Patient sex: M
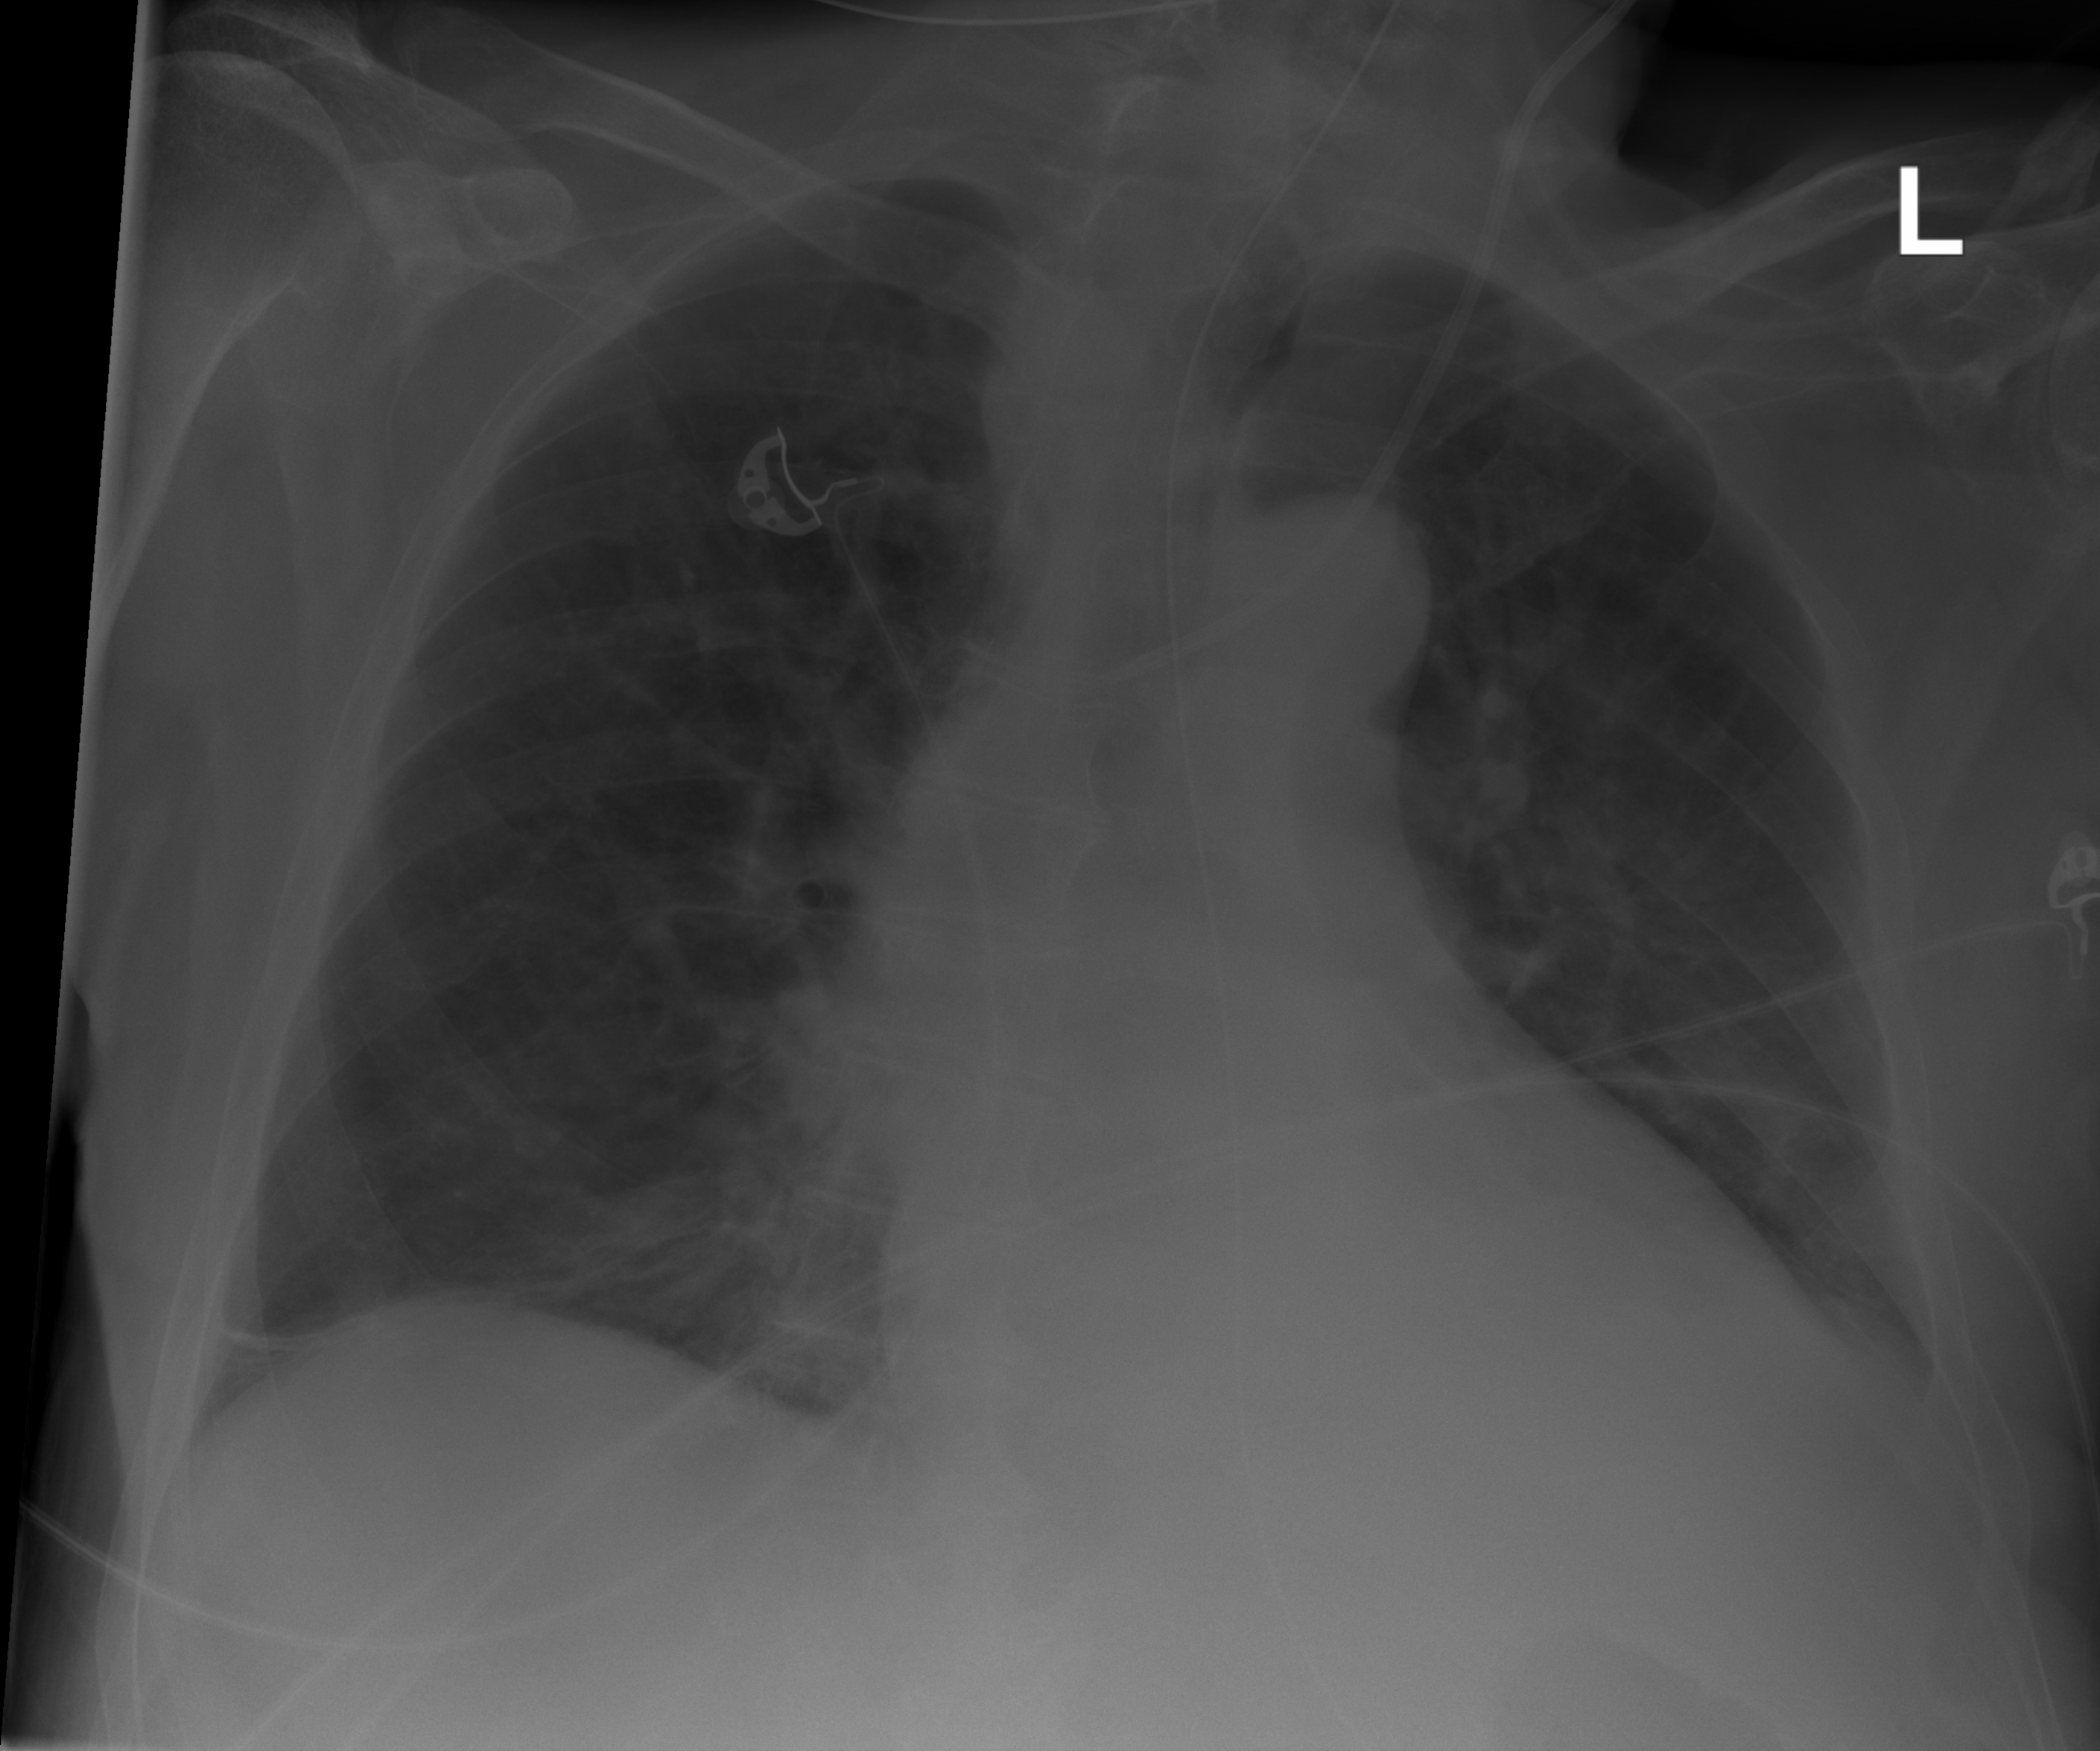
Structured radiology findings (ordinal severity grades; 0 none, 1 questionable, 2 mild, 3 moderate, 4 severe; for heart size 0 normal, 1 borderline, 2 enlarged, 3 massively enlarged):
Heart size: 2
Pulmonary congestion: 2
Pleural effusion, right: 0
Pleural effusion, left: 2
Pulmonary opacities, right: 0
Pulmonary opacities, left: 0
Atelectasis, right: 2
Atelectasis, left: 2